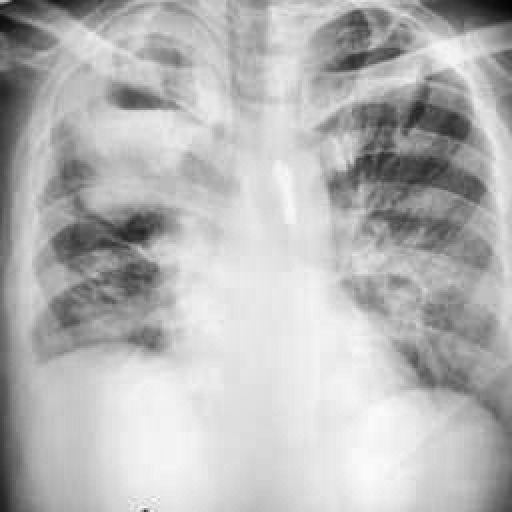
Finding: TUBERCULOSIS